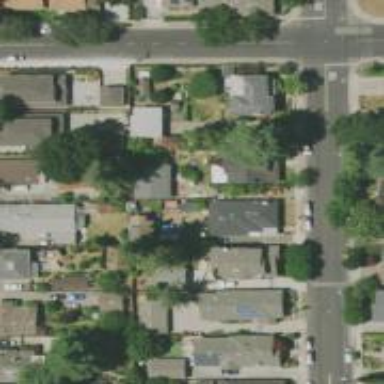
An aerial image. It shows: Sidewalk.